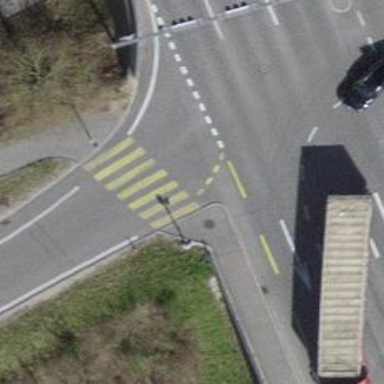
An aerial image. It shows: Marked zebra crossing.